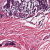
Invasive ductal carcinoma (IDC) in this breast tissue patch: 0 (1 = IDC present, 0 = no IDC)